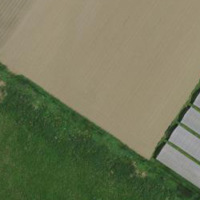
EUNIS habitat code: 52
Species observed at this site:
Saxicola rubicola
Prunus spinosa
Circus pygargus